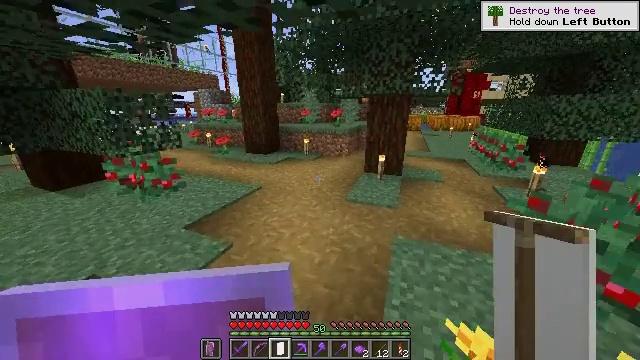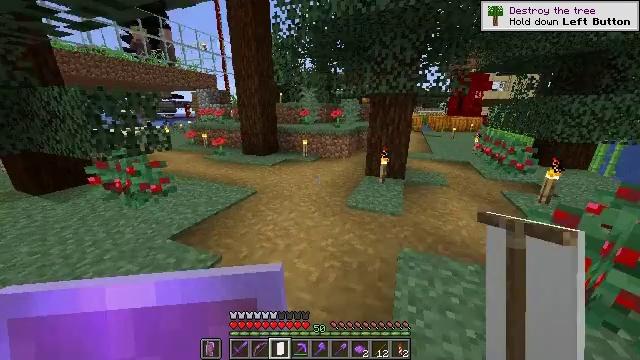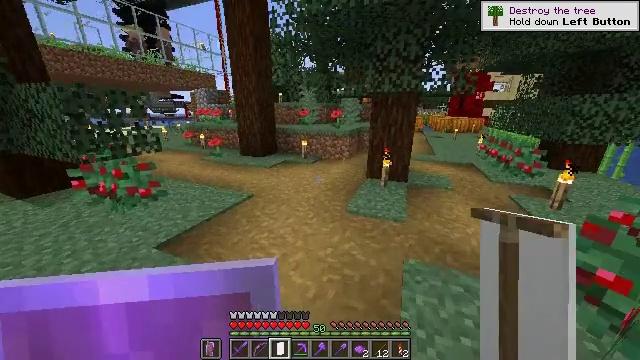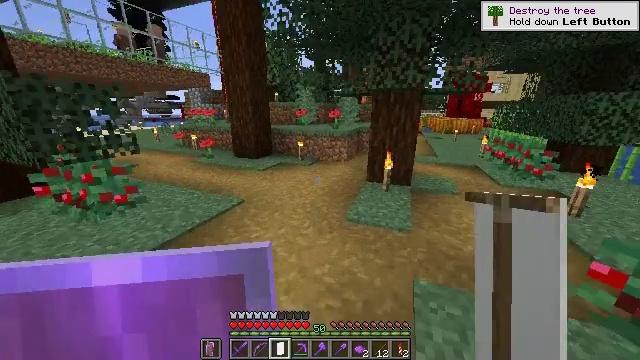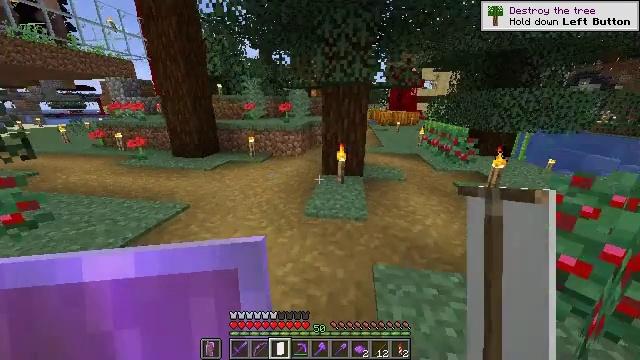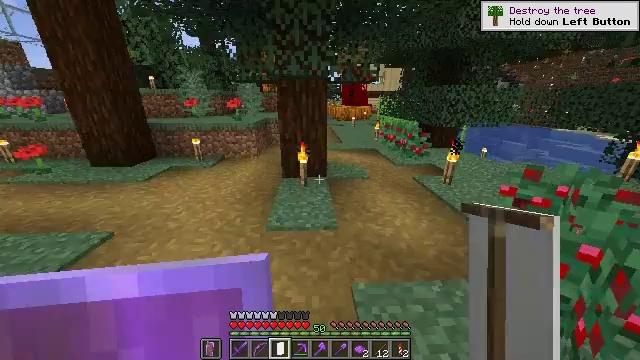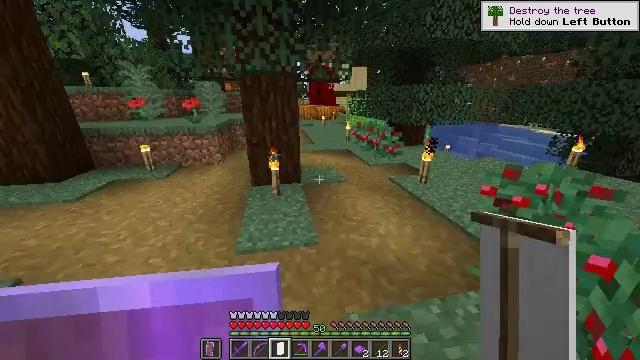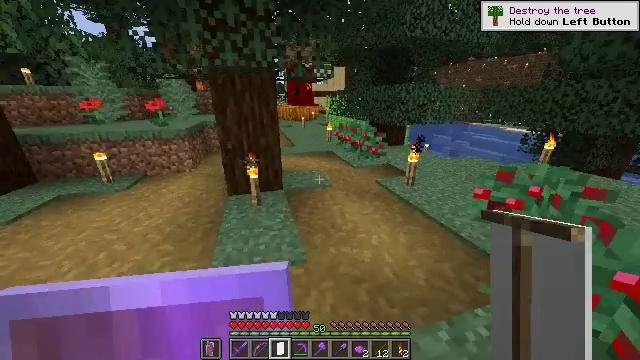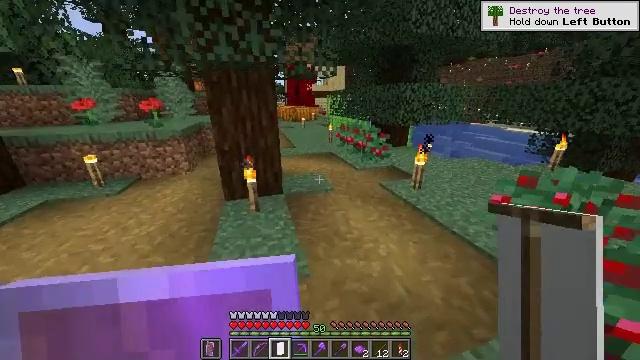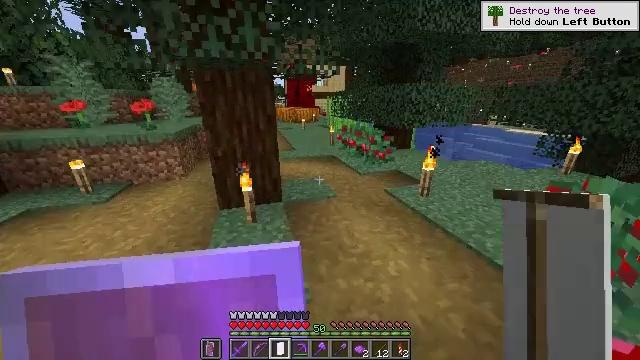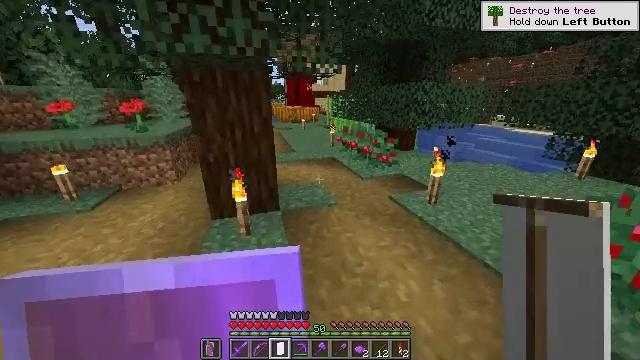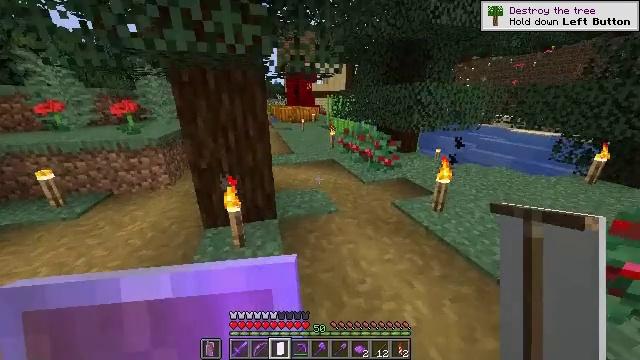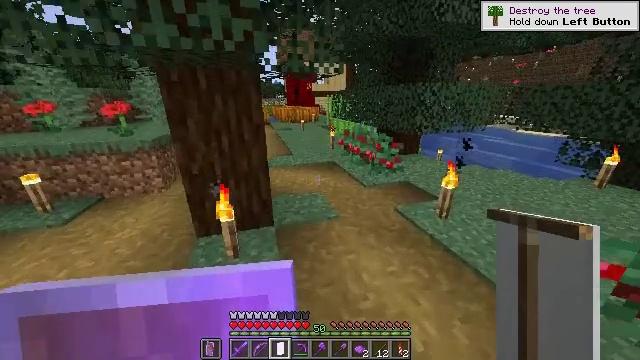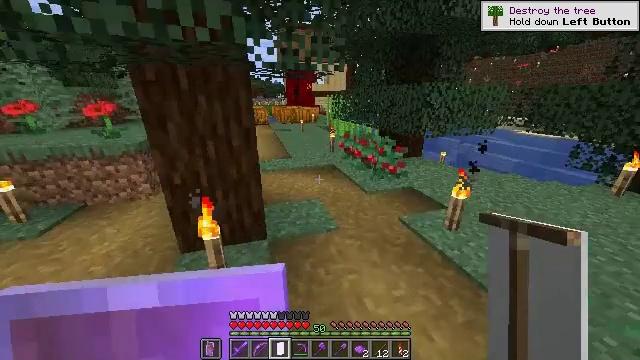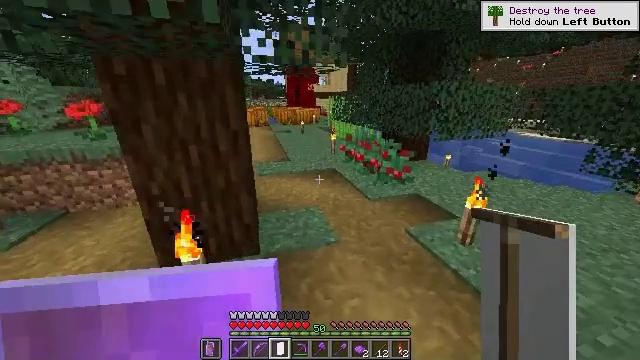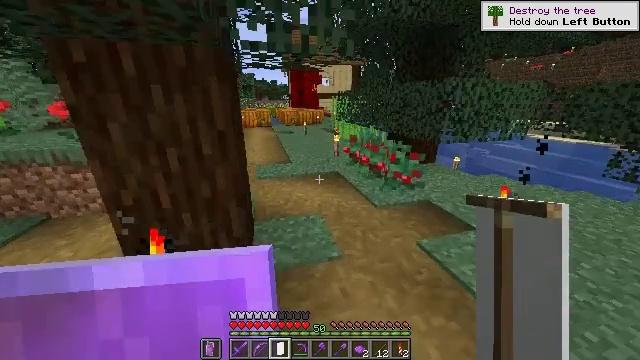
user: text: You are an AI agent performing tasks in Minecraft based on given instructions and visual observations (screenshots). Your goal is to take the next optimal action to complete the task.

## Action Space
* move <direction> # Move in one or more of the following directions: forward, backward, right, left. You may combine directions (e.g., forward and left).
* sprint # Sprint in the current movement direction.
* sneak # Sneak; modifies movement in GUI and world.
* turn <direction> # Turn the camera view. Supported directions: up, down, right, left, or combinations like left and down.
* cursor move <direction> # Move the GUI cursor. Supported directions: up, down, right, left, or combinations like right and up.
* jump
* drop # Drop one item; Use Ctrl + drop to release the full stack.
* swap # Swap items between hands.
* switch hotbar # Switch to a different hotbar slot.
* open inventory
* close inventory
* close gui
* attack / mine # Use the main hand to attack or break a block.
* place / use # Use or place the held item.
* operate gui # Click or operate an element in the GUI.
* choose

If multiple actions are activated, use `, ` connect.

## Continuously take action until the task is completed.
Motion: motion action
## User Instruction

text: Remove a white banner from the inventory.
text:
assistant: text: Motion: move forward, sprint
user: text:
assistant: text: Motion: move forward, sprint
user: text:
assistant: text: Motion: move forward, sprint
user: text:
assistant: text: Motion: move forward, sprint, turn right and down
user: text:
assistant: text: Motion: move forward, sprint, turn right
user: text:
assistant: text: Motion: move forward, sprint, turn right
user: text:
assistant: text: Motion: move forward, sprint, turn right
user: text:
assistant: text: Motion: move forward, sprint
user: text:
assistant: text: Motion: move forward, sprint
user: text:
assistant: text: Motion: move forward, sprint
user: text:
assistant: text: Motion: move forward, sprint
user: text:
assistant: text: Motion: move forward, sprint
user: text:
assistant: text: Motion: move forward, sprint
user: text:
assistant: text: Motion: move forward, sprint
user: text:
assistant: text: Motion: move forward, sprint
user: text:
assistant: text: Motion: move forward, sprint
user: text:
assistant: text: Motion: move forward, sprint
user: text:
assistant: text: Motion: move forward, sprint
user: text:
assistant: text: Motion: move forward, sprint
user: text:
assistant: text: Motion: move forward, sprint
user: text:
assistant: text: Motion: move forward, sprint
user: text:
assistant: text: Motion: move forward, sprint
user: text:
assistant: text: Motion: move forward, sprint, turn left
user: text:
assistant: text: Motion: move forward, sprint, turn left
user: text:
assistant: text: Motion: move forward, sprint, turn left
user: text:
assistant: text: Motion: move forward, sprint
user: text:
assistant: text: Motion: move forward, sprint
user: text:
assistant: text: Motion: move forward, sprint
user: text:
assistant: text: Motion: move forward, sprint
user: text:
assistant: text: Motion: move forward, sprint